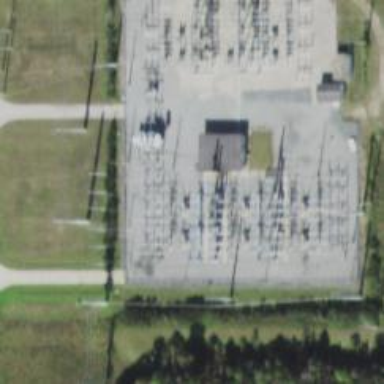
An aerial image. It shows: Switch for power supply.